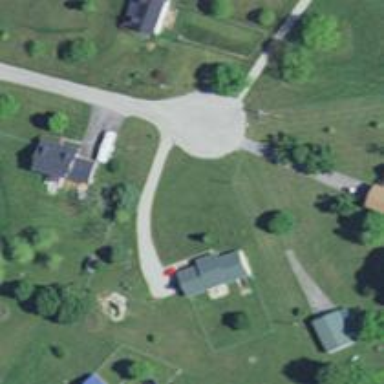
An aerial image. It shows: Driveway.